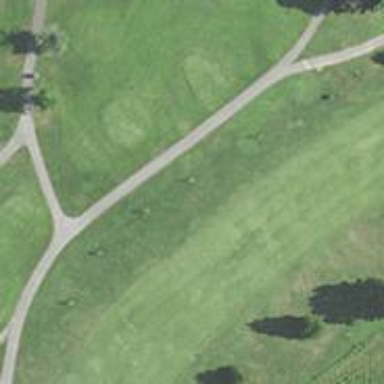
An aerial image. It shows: View of golf hole.